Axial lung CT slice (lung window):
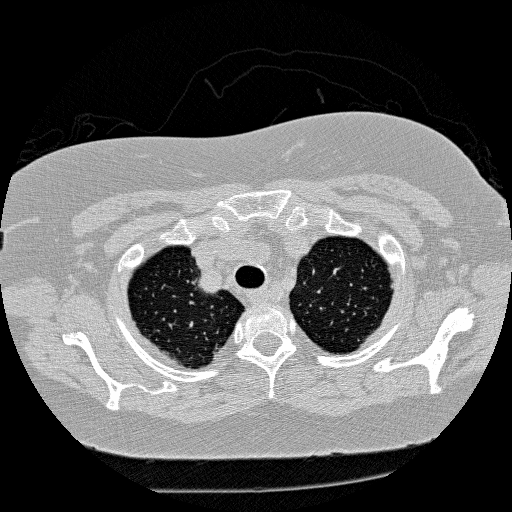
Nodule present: no